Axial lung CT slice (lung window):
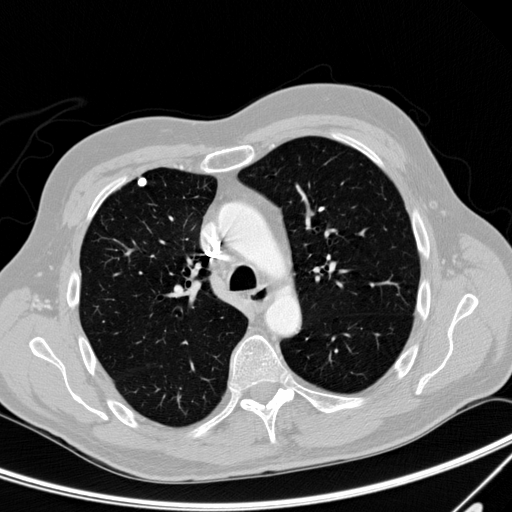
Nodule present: yes
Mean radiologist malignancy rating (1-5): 1.5